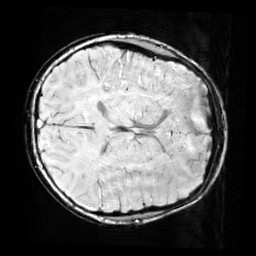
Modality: SWI
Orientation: axial
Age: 9
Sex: male
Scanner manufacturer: siemens
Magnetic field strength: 3 T
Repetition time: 0.027 s
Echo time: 0.02 s